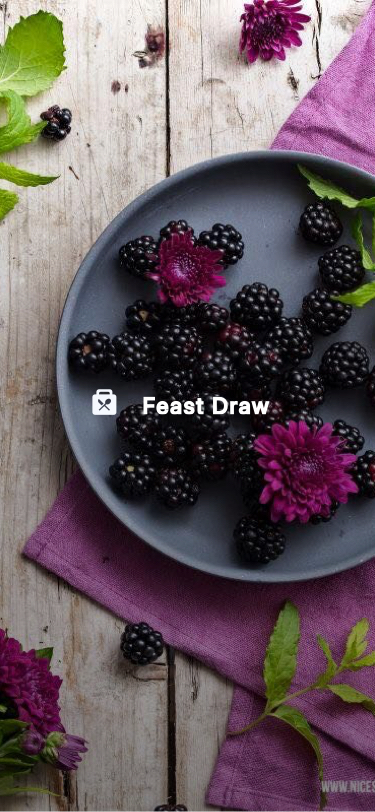
Text in this UI design:
Feast Draw